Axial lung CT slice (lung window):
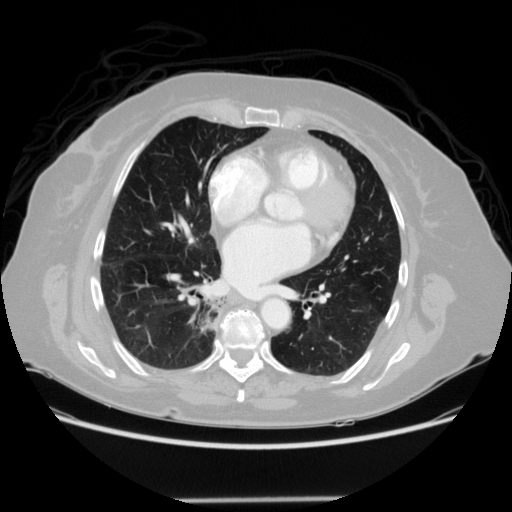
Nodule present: no